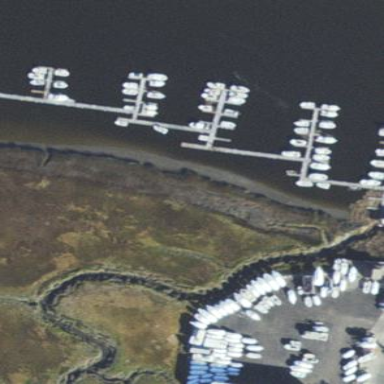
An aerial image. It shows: Marina on leisure land.